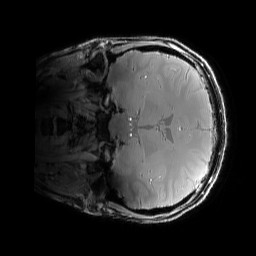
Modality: PDw
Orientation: coronal
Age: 28
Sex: female
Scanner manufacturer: siemens
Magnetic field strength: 6.98 T
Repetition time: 1.78 s
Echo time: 0.00386 s